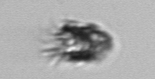
Label: Tintinnopsis